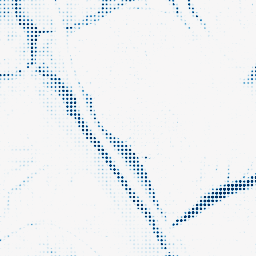
Category: morphological
Decomposition family: morphological_ellipse
Decomposition parameters: operation: closing
width: 20
height: 20
Upsampling method: sinc_blackman
Upsampling parameters: scale: 8
kernel_size: 4
Upsampling scale: 8